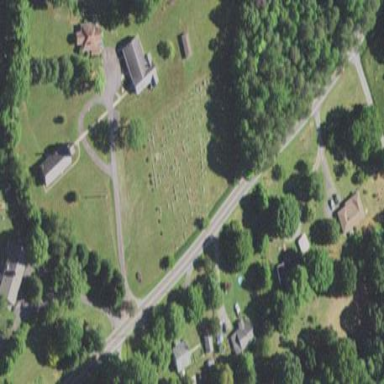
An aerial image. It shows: Cemetery.